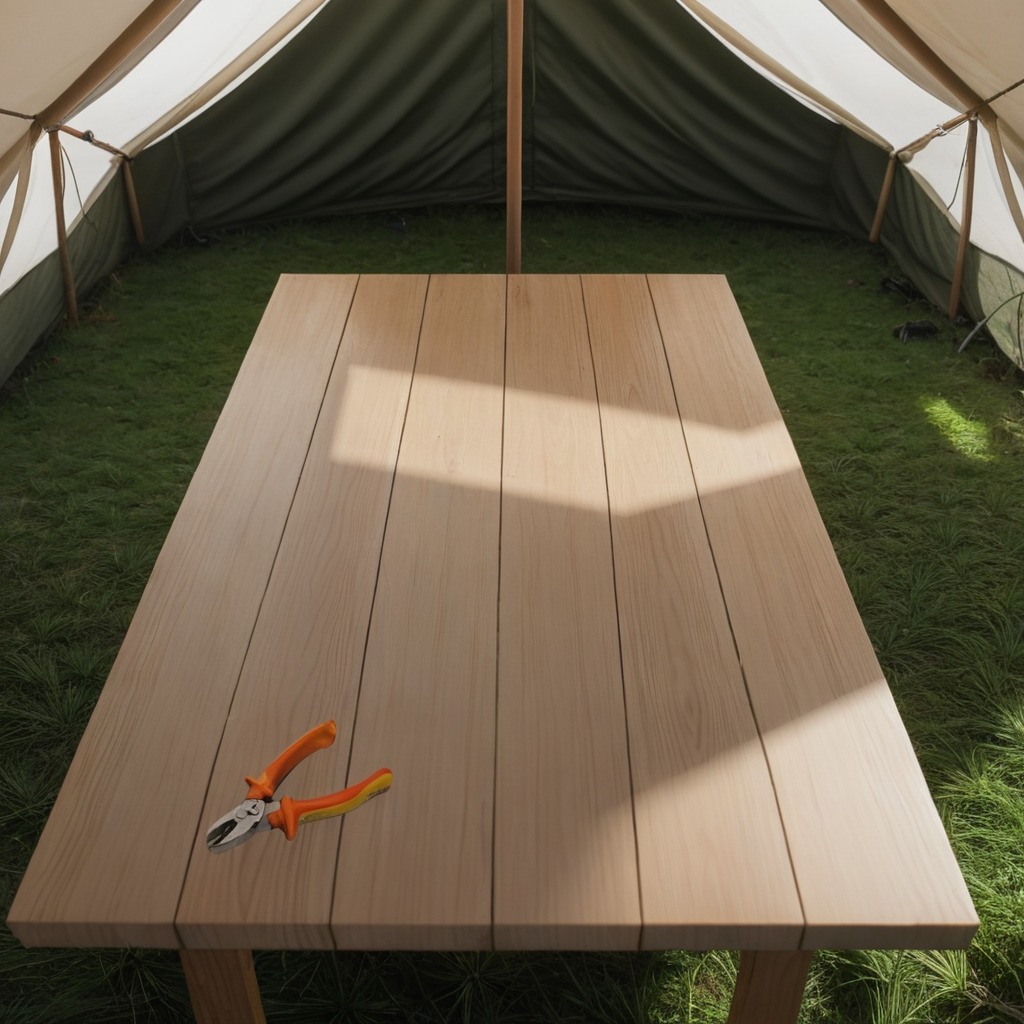
A plier is lying on the wooden table.